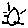
Label: sun